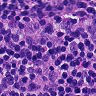
Metastatic tissue present: no